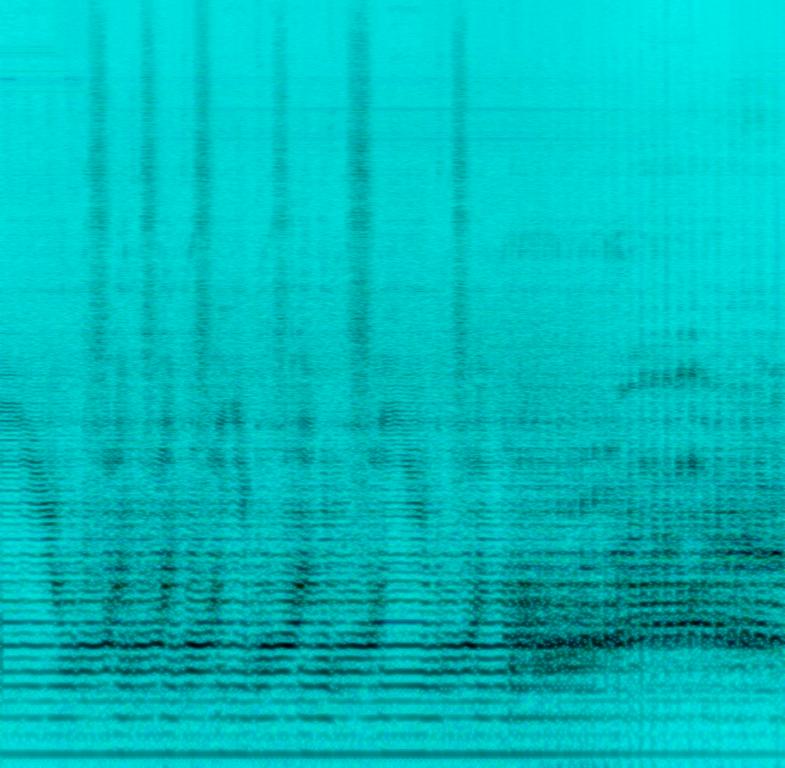
The low quality recording features a didgeridoo playing in a room. The recording is noisy and there are sniffing sounds from the player, as he is trying to catch his breath.